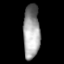
Tissue: lung
Cell type: Fibroblasts
Senescence score: 0.6438
Nuclear area (px): 878
Mean DAPI intensity: 157.622